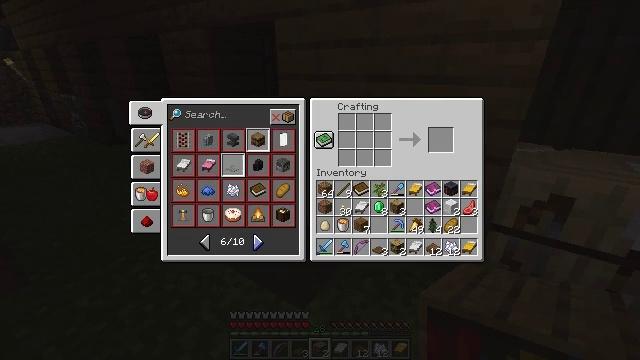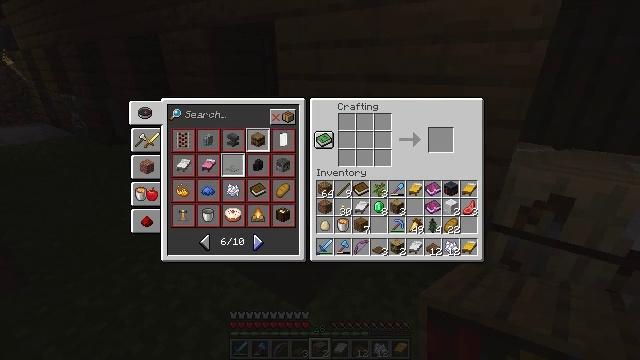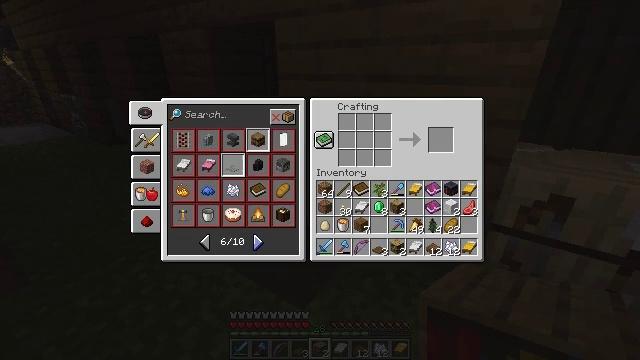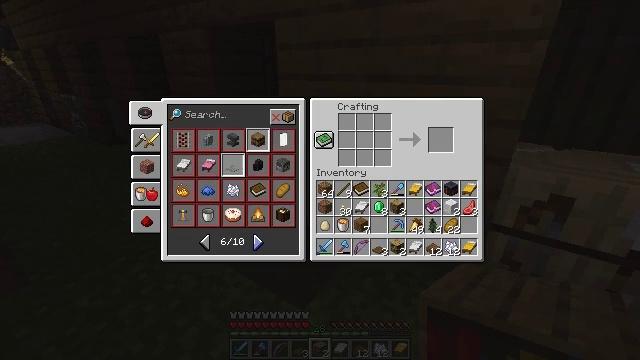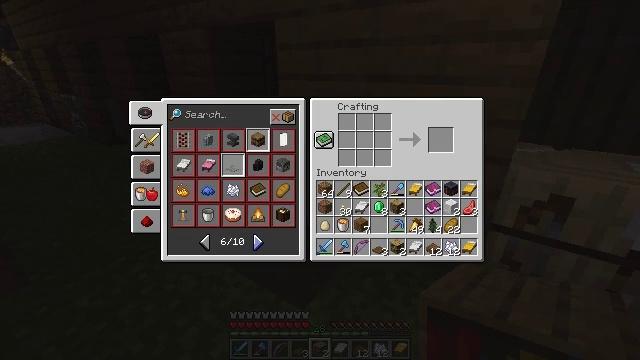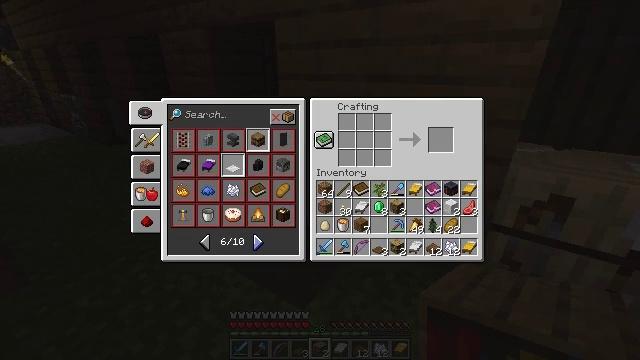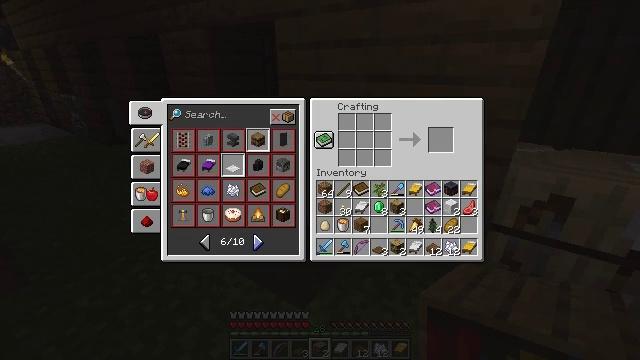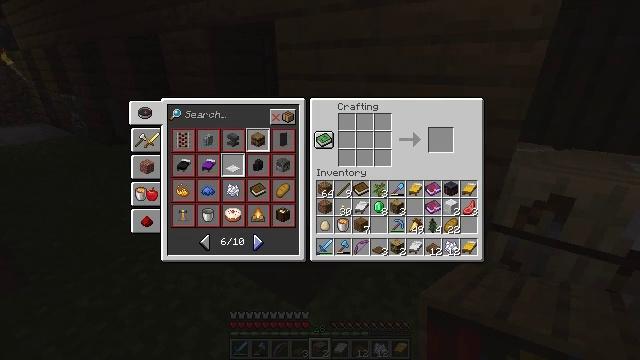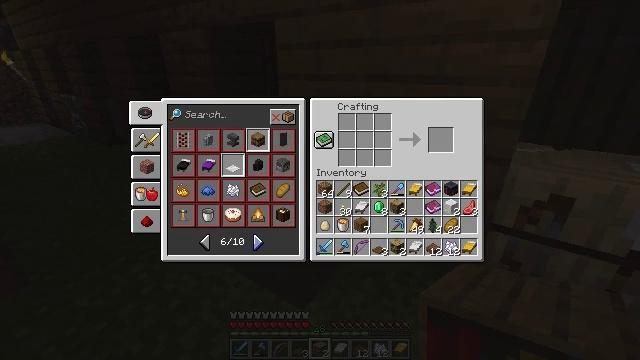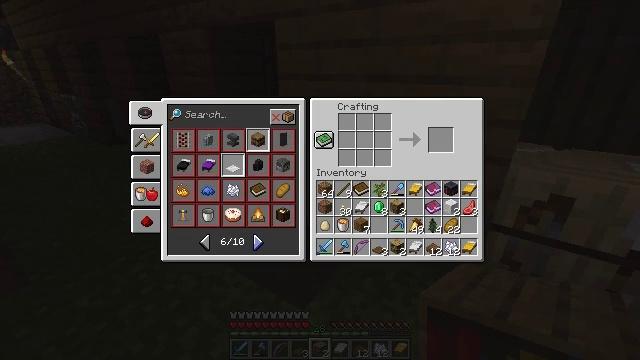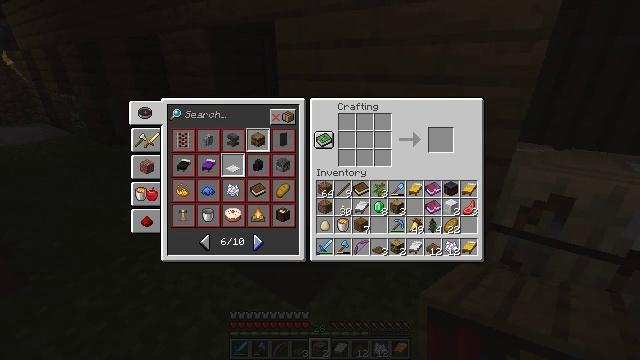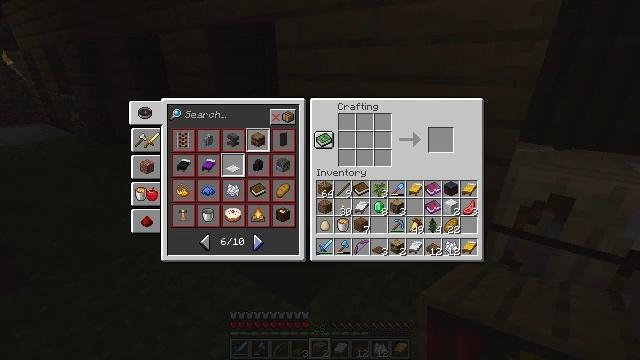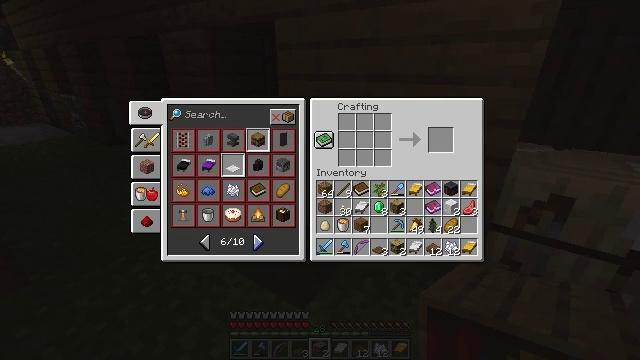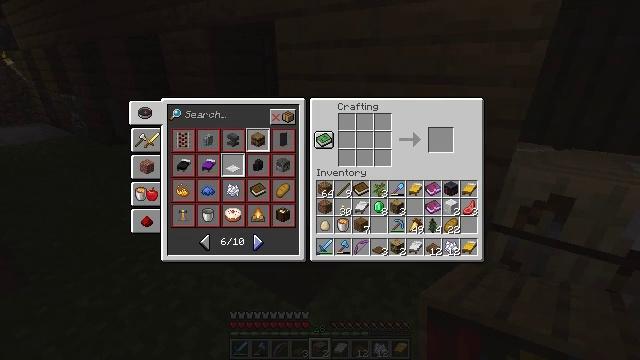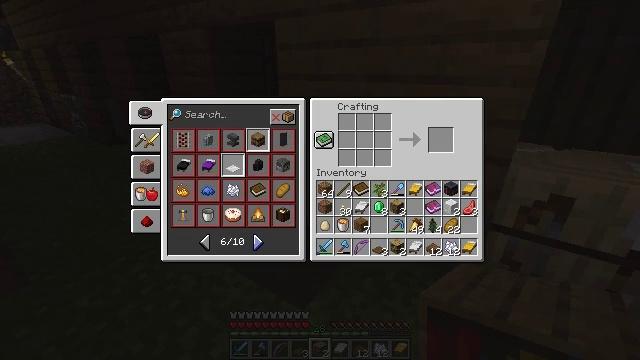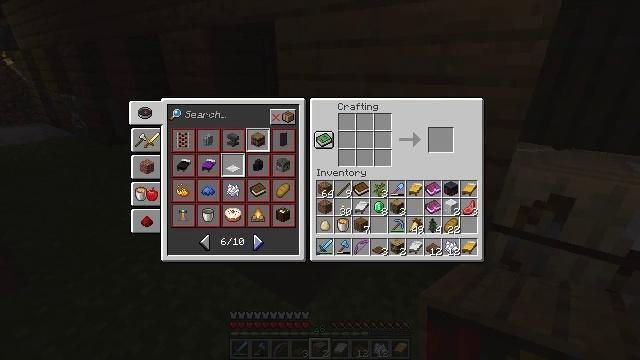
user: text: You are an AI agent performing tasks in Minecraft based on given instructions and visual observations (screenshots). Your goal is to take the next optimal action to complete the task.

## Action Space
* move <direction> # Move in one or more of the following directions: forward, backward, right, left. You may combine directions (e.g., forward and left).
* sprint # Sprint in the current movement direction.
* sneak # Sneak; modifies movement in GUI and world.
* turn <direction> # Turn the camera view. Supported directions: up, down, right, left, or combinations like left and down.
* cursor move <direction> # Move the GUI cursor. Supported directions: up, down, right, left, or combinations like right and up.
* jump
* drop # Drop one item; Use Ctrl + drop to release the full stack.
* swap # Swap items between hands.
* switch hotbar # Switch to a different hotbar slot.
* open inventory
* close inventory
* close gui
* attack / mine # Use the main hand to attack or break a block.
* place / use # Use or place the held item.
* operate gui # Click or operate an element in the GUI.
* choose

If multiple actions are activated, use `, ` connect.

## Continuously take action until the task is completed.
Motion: motion action
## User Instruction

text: Combine wooden slabs and a bookshelf to craft the lectern.
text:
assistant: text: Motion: operate gui
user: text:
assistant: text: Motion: operate gui
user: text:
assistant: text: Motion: no_op
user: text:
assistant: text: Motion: no_op
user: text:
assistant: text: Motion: no_op
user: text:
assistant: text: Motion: no_op
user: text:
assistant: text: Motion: no_op
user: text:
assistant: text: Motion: no_op
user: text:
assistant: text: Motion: no_op
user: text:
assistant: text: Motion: no_op
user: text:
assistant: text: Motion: no_op
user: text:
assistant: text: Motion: no_op
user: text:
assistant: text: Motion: no_op
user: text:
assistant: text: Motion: no_op
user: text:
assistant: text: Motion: no_op
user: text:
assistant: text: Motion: no_op
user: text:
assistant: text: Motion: no_op
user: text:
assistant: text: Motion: no_op
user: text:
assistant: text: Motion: no_op
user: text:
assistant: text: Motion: no_op
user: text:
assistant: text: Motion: no_op
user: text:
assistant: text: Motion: operate gui
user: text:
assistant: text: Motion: operate gui
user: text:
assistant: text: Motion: no_op
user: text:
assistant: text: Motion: no_op
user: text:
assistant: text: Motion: no_op
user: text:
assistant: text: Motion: no_op
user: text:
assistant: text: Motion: no_op
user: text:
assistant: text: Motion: no_op
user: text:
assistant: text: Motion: no_op